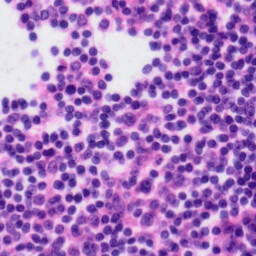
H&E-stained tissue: Tonsil